Here is the raw acceleration-versus-time signal recorded on a bearing housing. Diagnose the bearing from this image, choosing from: normal, inner_race, outer_race, ball.
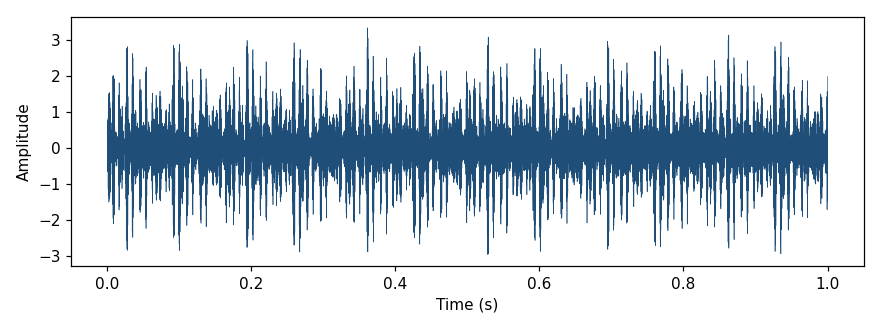
Answer: outer_race